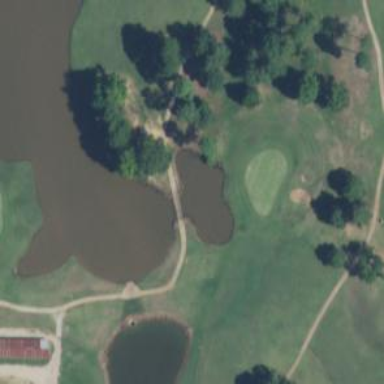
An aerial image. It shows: Path bridge crossing golf cartpath.